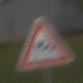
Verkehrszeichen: SeitenwindVonLinks
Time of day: MorningAfternoon
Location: Outdoor (Suburban)
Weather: PartlyCloudy
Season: NotSpecified
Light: Natural